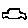
Label: car